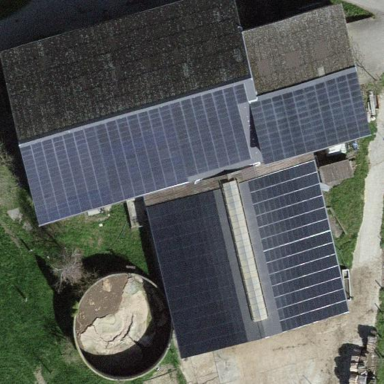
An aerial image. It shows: Solar photovoltaic panel generator.